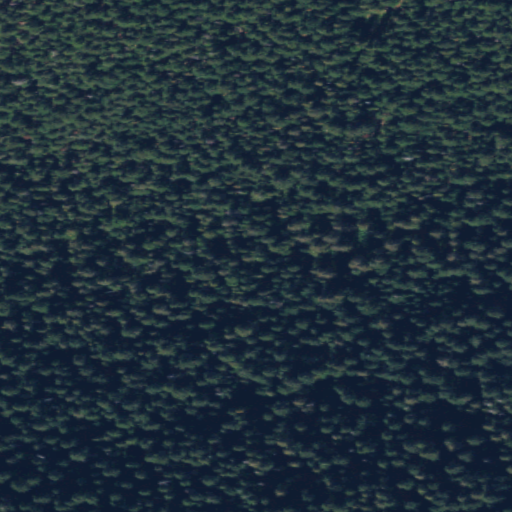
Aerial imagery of gap in Washington named Fourth of July Pass containing only evergreen forest